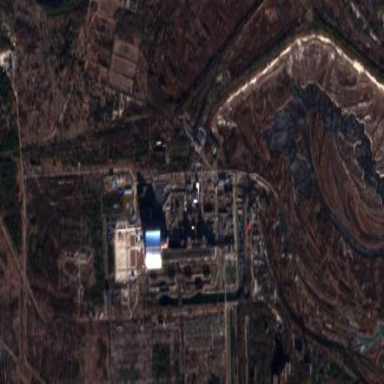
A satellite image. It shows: Industrial area featuring nuclear power plant.